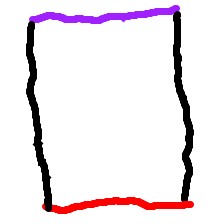
Shape: rectangle